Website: crate-barrel
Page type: payment
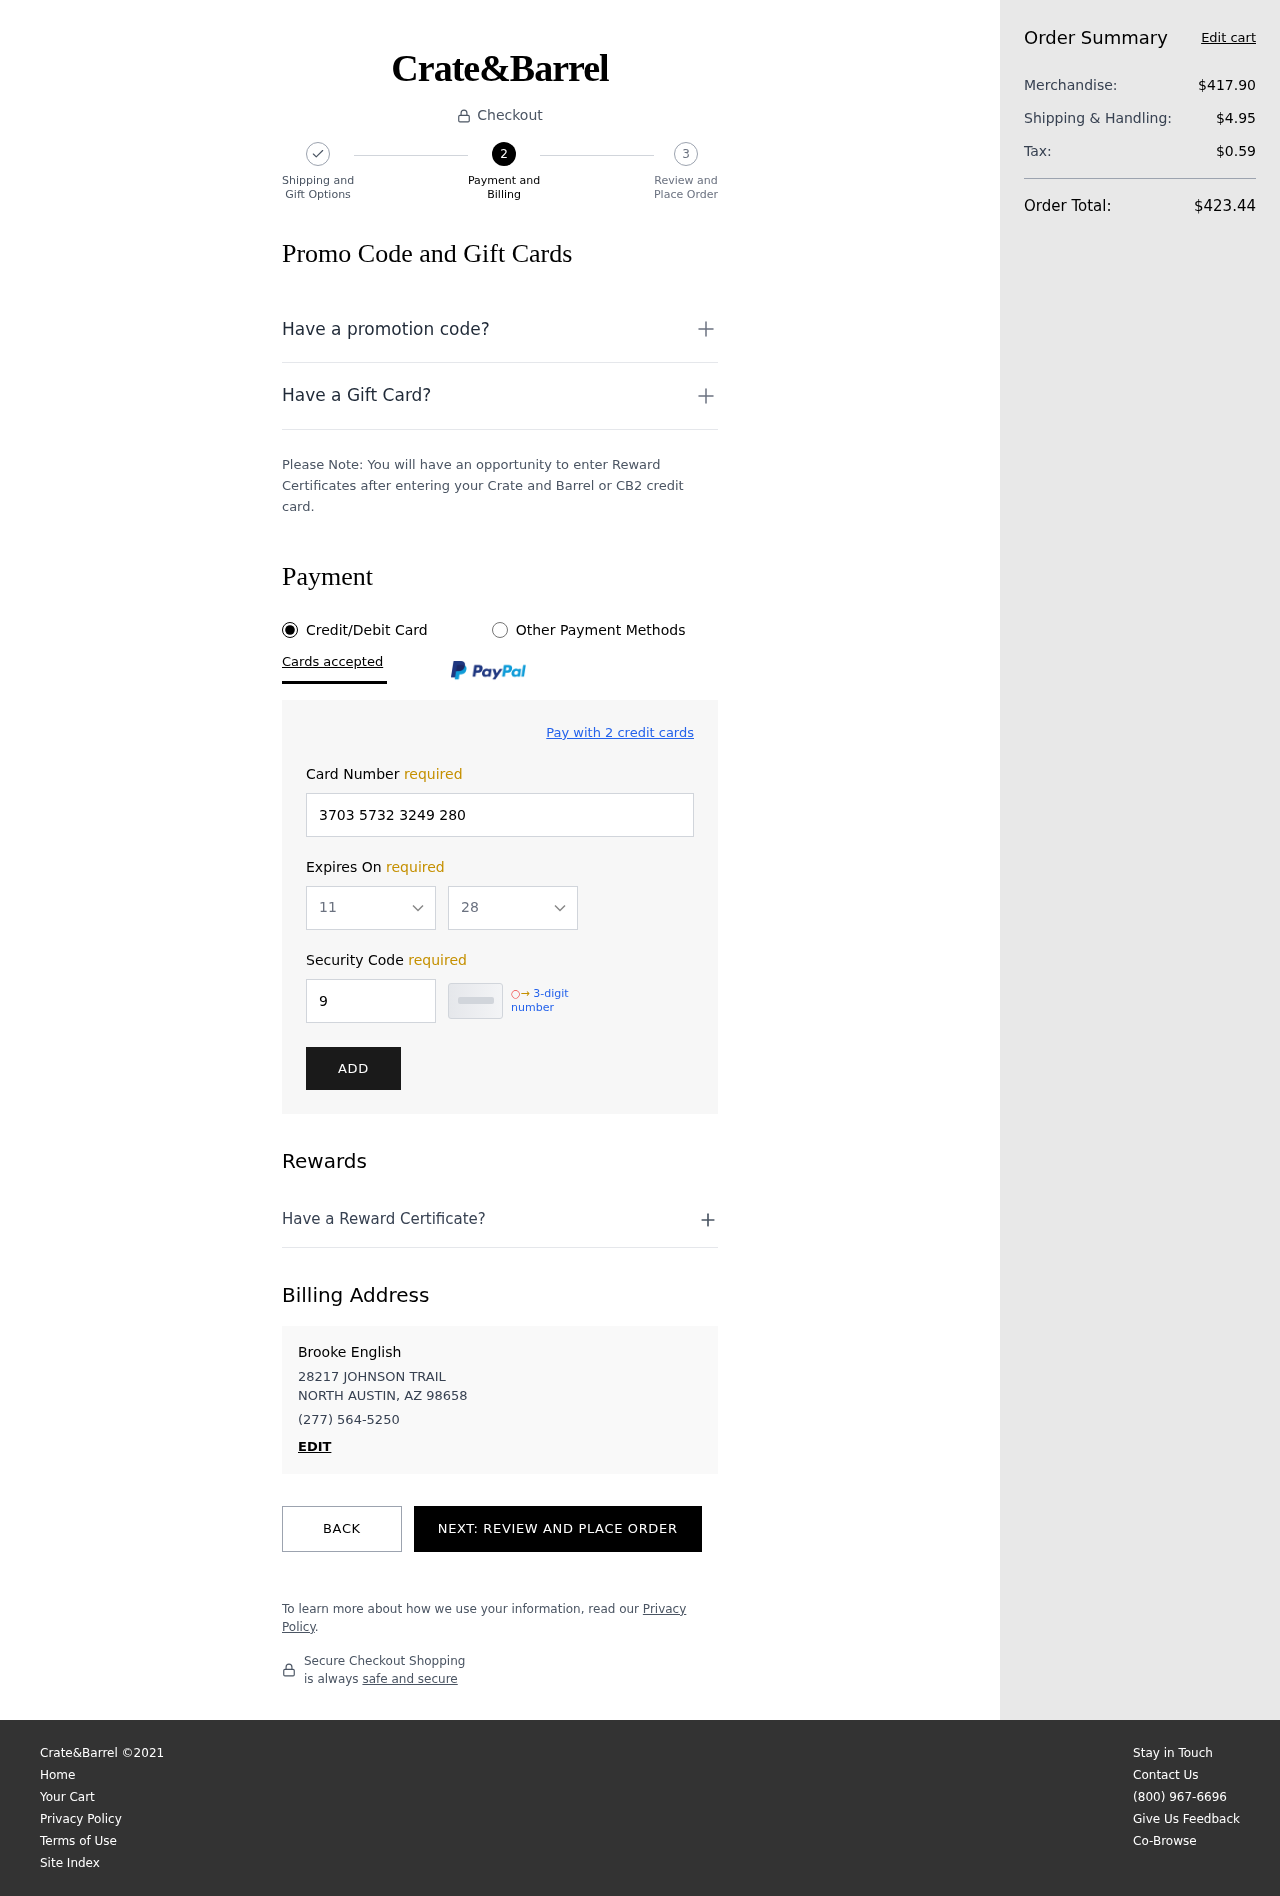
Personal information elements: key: PII_CARD_EXPIRY_MONTH
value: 11
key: PII_CARD_EXPIRY_YEAR
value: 28
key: PII_CITY_STATE_ZIP
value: NORTH AUSTIN, AZ 98658
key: PII_FULLNAME
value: Brooke English
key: PII_PHONE
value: (277) 564-5250
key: PII_STREET
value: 28217 JOHNSON TRAIL
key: PII_CARD_NUMBER
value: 3703 5732 3249 280
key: PII_CARD_CVV
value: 9824
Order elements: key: ORDER_SUBTOTAL
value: $417.90
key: ORDER_SHIPPING_COST
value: $4.95
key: ORDER_TAX
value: $0.59
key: ORDER_TOTAL
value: $423.44